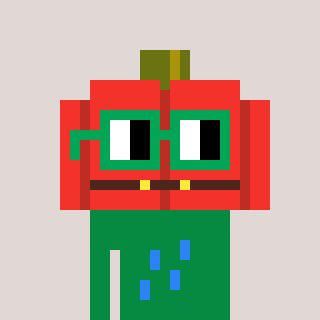
a pixel art character with square green glasses, a pumpkin-shaped head and a green-colored body on a warm background